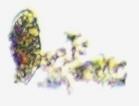
Label: Detritus